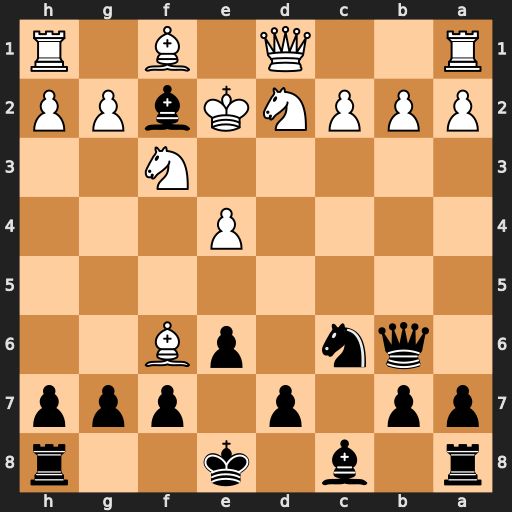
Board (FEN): r1b1k2r/pp1p1ppp/1qn1pB2/8/4P3/5N2/PPPNKbPP/R2Q1B1R
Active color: b
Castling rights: kq
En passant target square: -
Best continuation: Qe3#